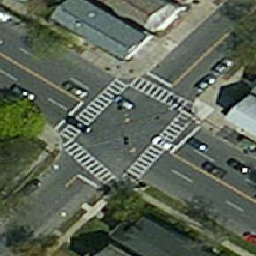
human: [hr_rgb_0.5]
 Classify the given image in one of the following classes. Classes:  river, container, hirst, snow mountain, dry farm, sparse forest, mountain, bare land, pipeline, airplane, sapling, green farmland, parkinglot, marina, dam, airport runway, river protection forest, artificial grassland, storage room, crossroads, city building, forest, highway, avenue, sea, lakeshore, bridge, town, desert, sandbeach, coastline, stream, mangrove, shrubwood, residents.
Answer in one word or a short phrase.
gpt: crossroads